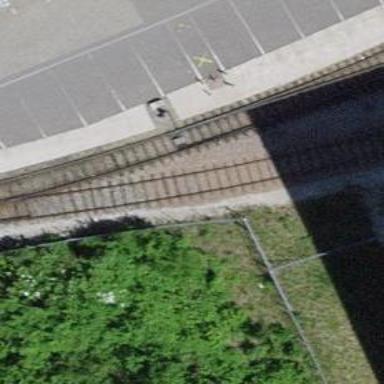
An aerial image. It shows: Single railway spur track.